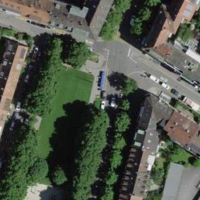
EUNIS habitat code: 54
Species observed at this site:
Parus major
Turdus merula